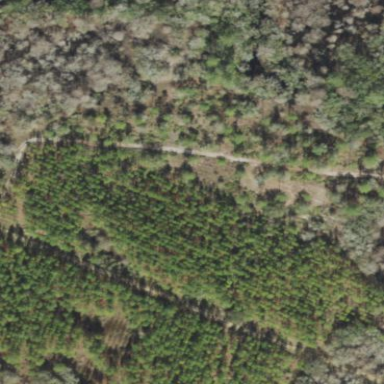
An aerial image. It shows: Forest area dominated by needle-leaved trees.